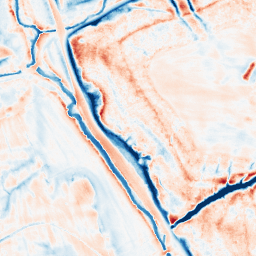
Category: trend_removal
Decomposition family: local_polynomial
Decomposition parameters: window_size: 21
degree: 3
Upsampling method: edge_directed
Upsampling parameters: scale: 2
Upsampling scale: 2